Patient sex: F
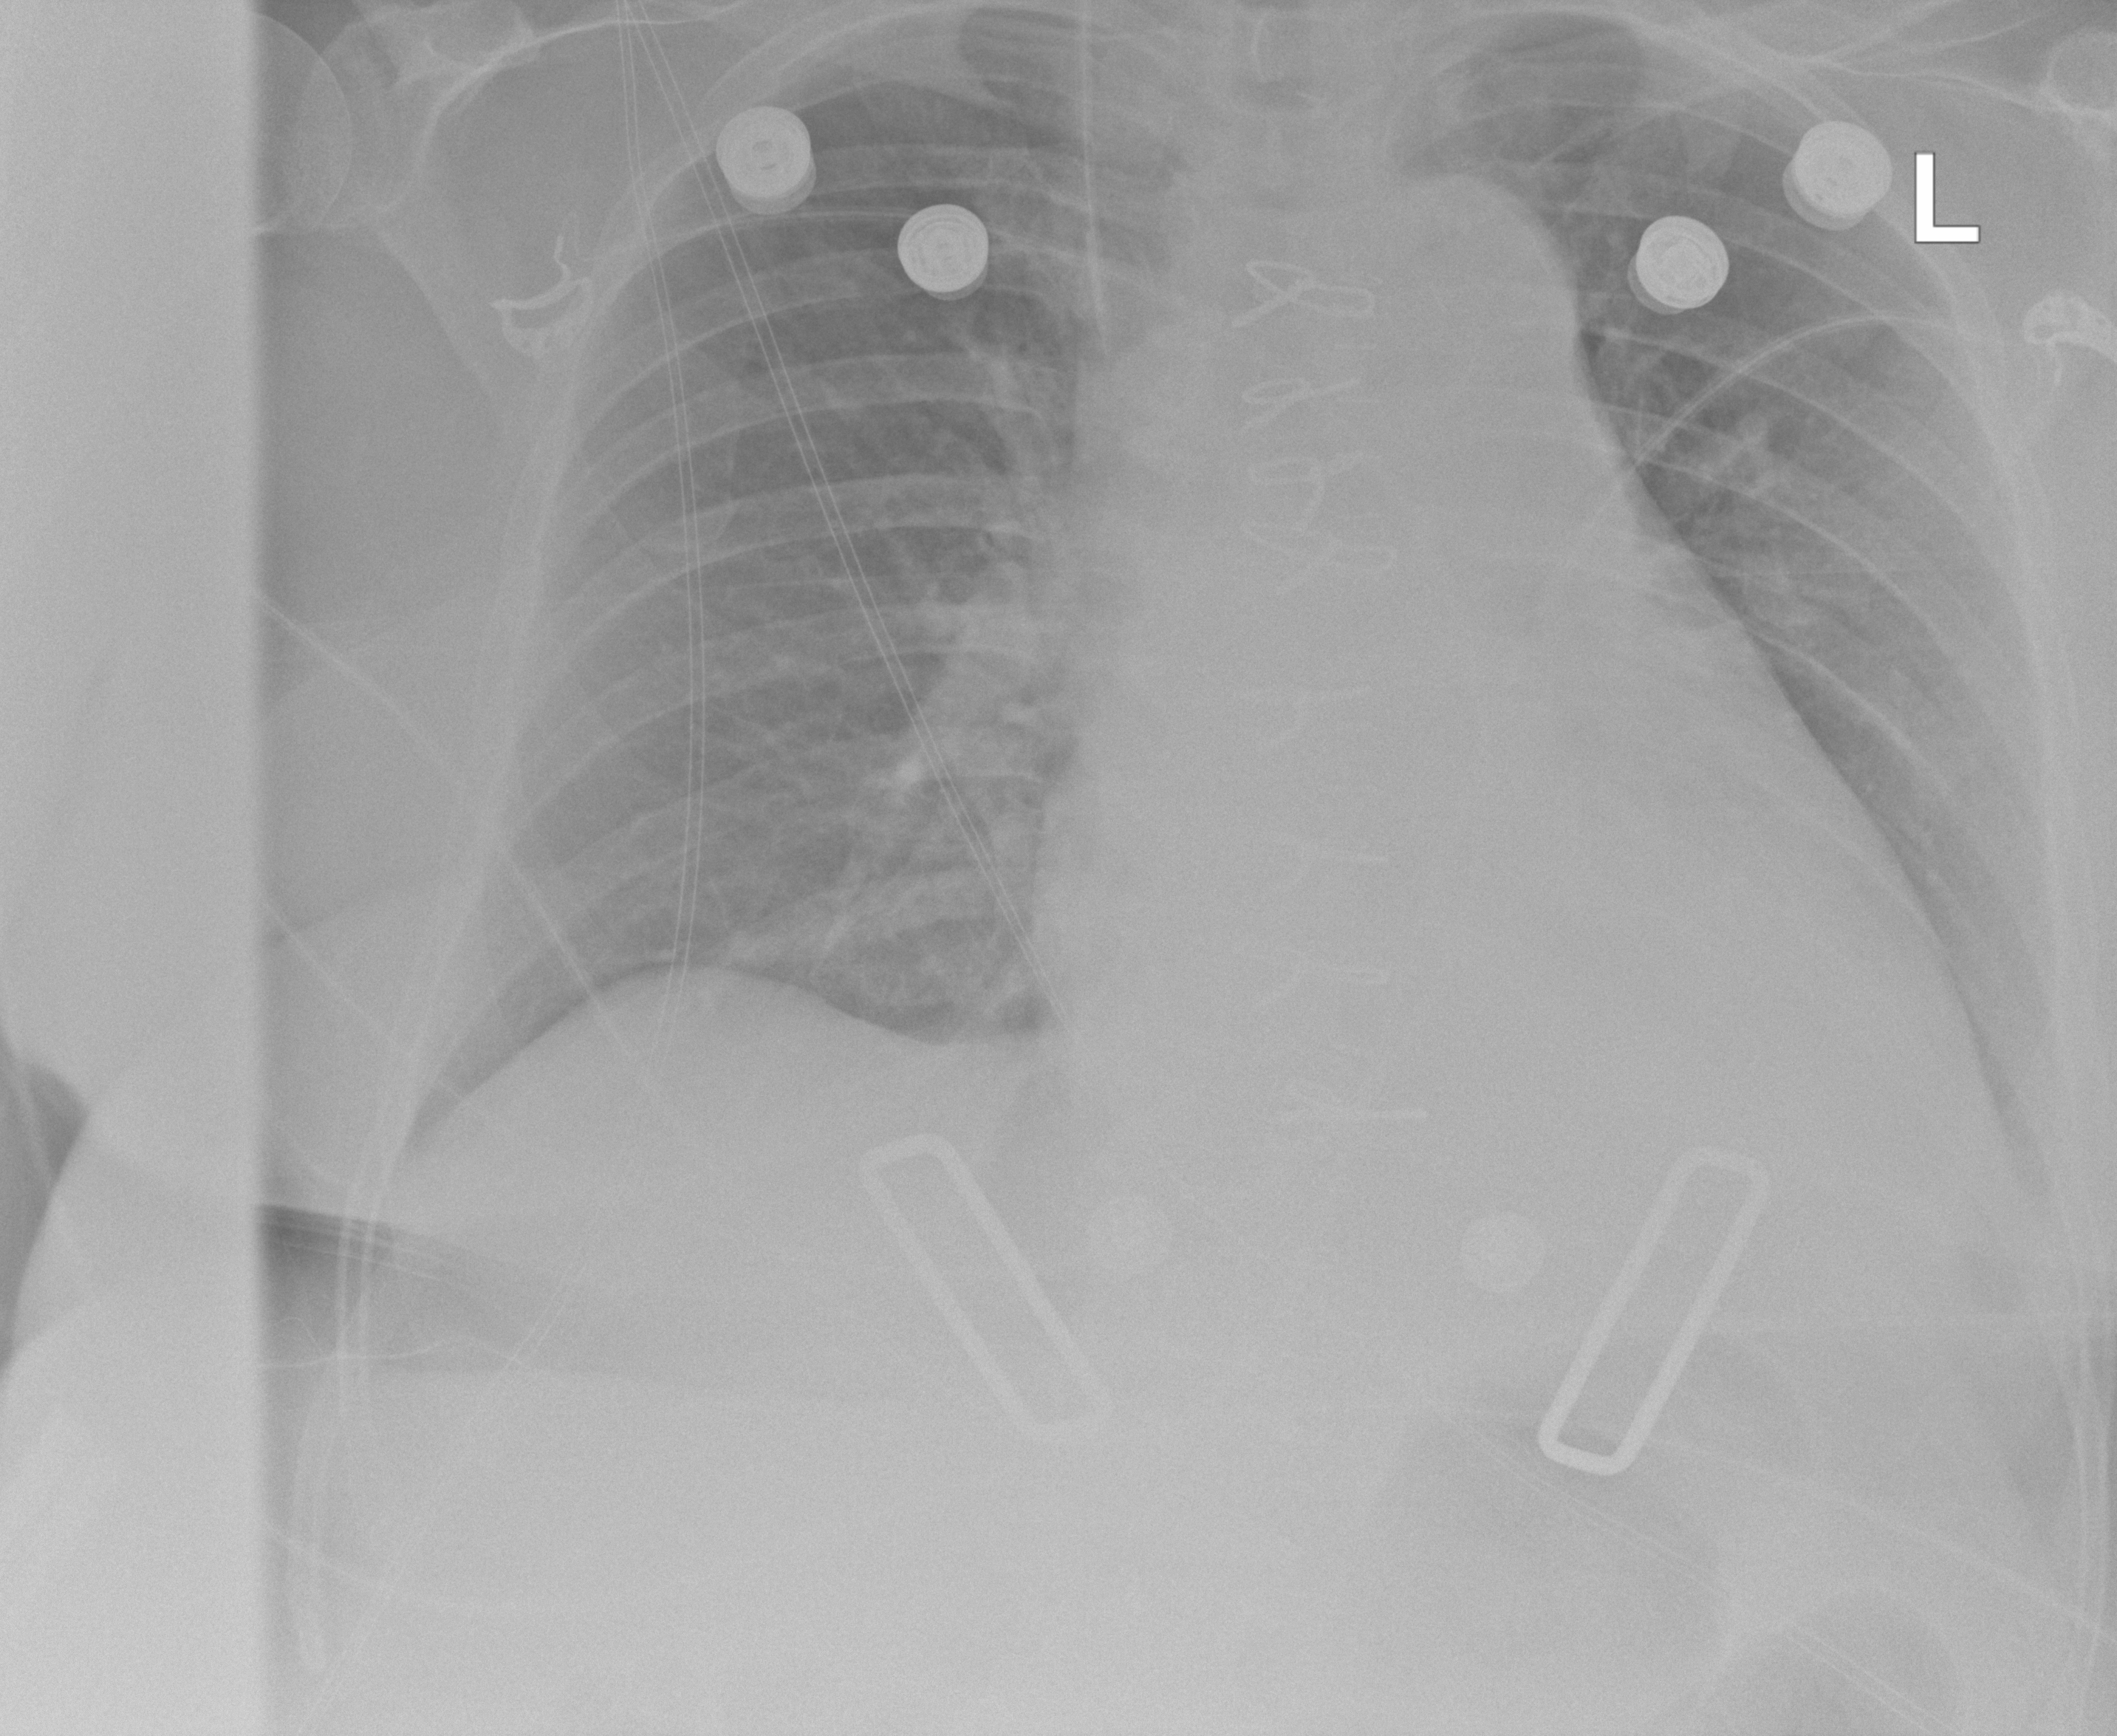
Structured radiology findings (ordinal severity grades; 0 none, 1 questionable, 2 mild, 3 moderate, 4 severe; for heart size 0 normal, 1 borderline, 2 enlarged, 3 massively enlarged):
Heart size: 2
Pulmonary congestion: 1
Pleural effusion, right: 0
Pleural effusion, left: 2
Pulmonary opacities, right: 0
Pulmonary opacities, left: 0
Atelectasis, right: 0
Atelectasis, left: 2